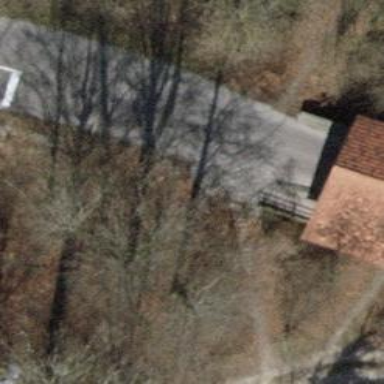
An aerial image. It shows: Road with steps.